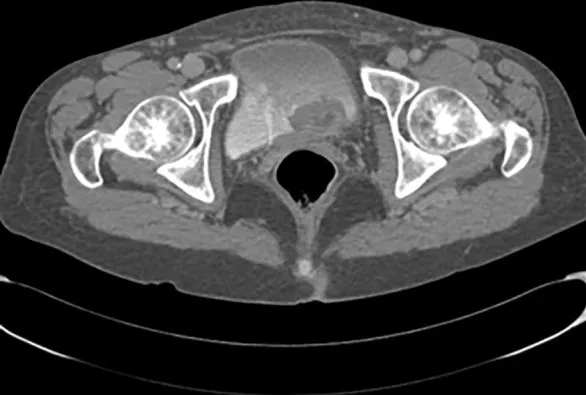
Contrast-enhanced computed tomography scan of the pelvis showing lesions in trigone of bladder extending up to the left ureteral ostium.
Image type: radiology (ct)